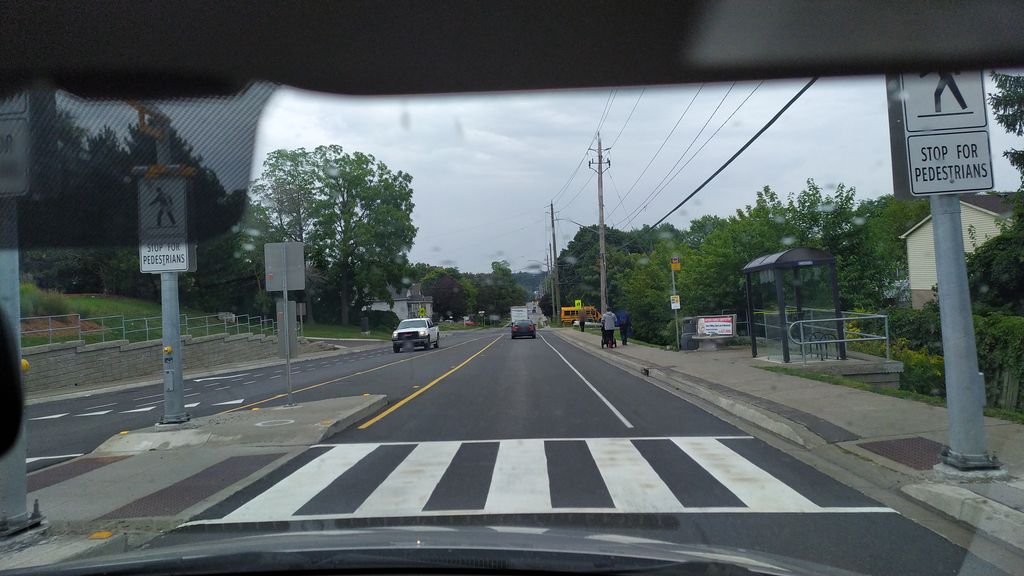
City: kitchener-waterloo